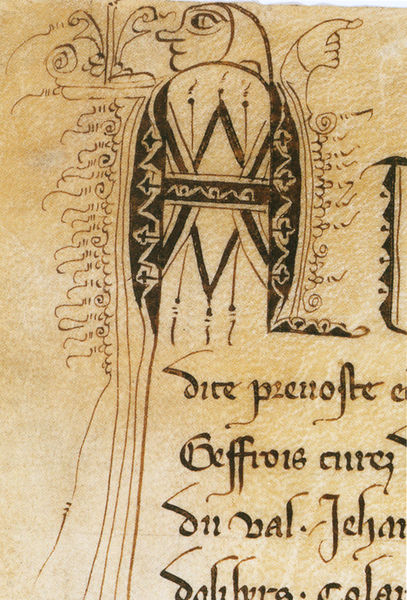
Titel: Oudard Gudin, Gardist des Amtes von Pierrefonds, teilt offiziell eine Abmachung zwischen Karl, Graf von Valois, und der Dorfgemeinschaft von Haramont mit
Institution: Paris, Archives nationales
Schlagwörter: feder, hand, haut, kopf, mann, finger, nase, profil, rücken, schwarz, weiss, zeichnung, beige, malerei, muster, ornament, mütze, gesicht, johannes, auge, figur, blatt, schrift, papier, zeigefinger, detail, inschrift, verzierung, zeigen, tusche, narr, buch, seite, schwarzweiß, text, buchstabe, initiale, tinte, anfang, buchseite, pergament, gebetsbuch, mittelalter, deuten, zeichnunt, handschrift, kapuze, verziehrung, latein, tect, papyrus, buchmalerei, majuskel, codex, manuskript, folio, a, h, 900, ornaent, 1100, buchmelerei, illumiination, illuminatioin